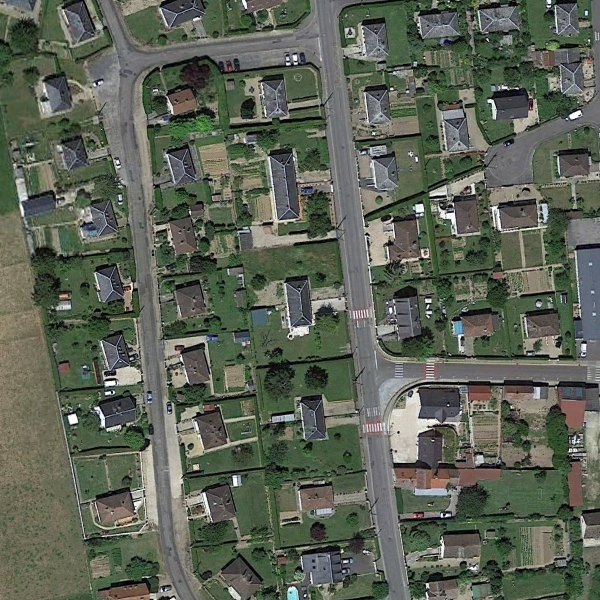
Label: MediumResidential